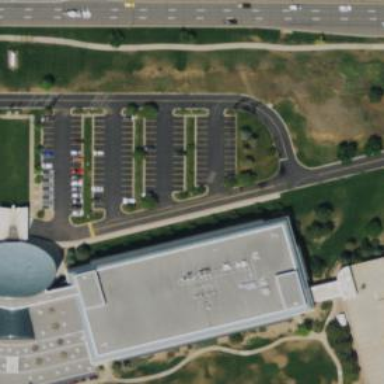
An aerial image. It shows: Parking space is available.